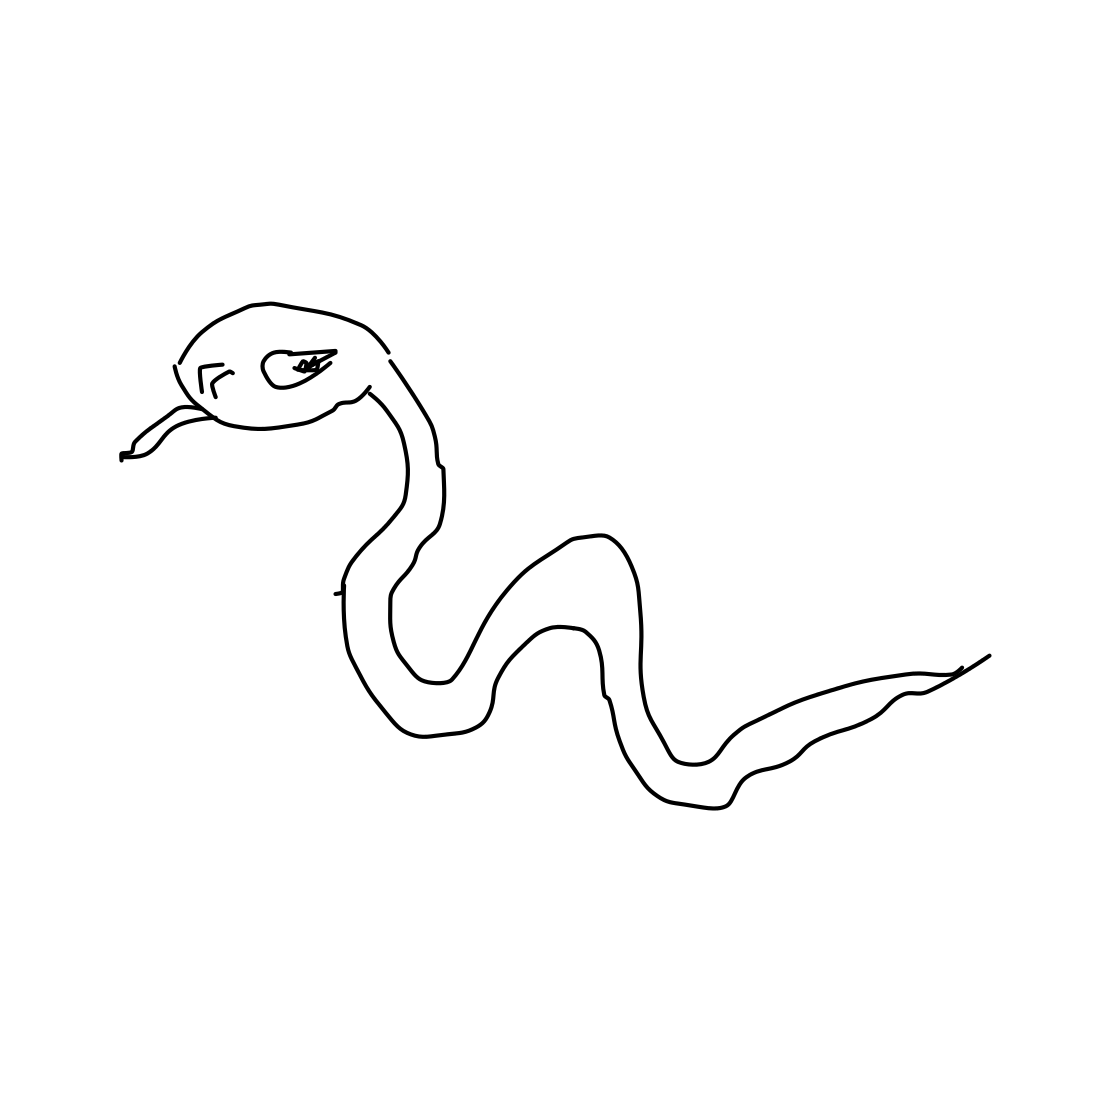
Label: snake